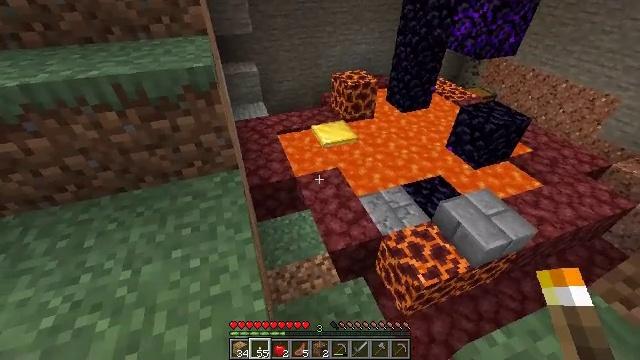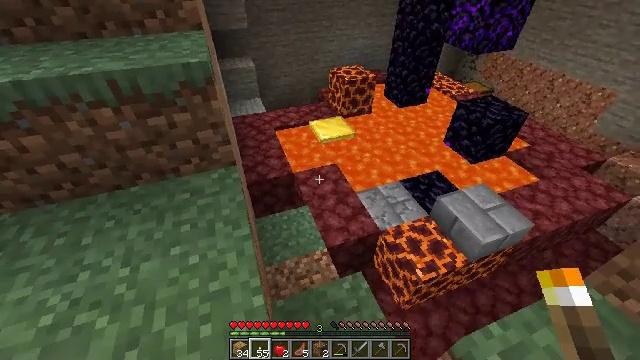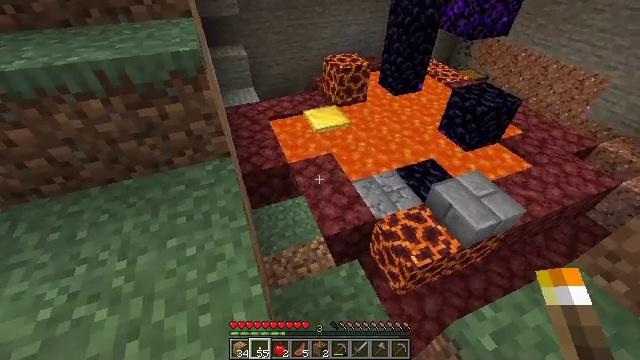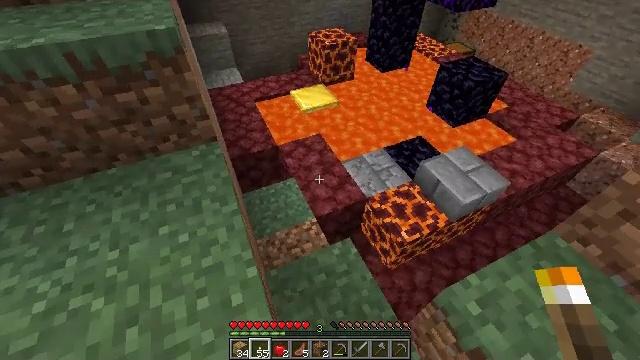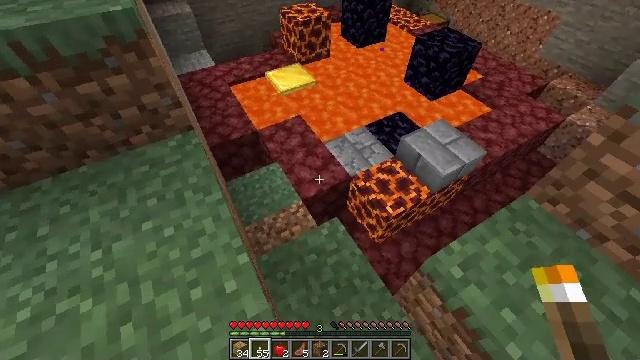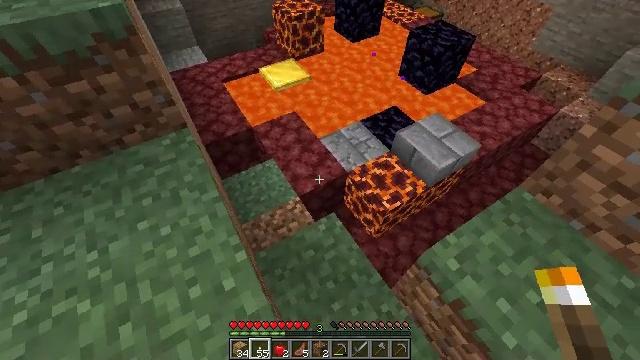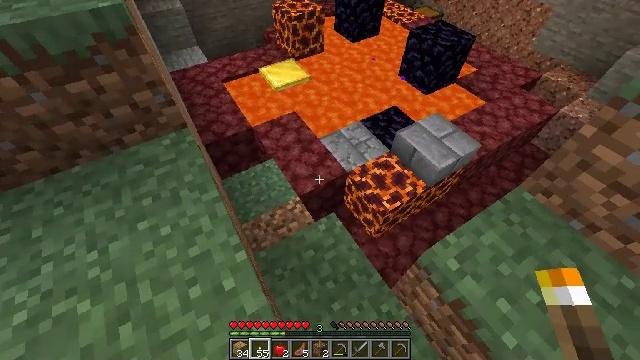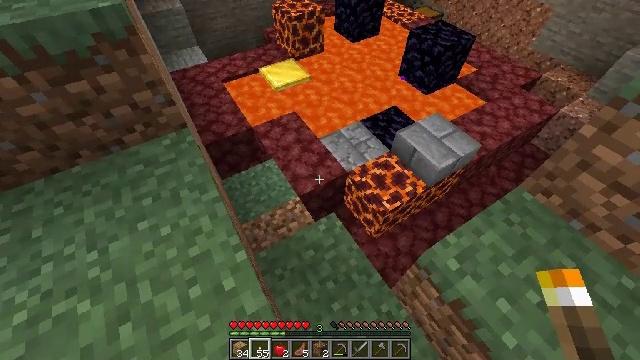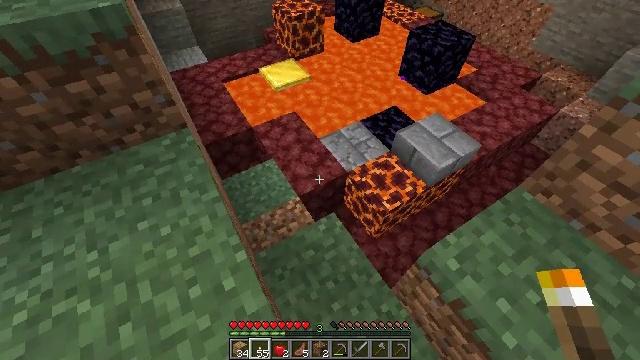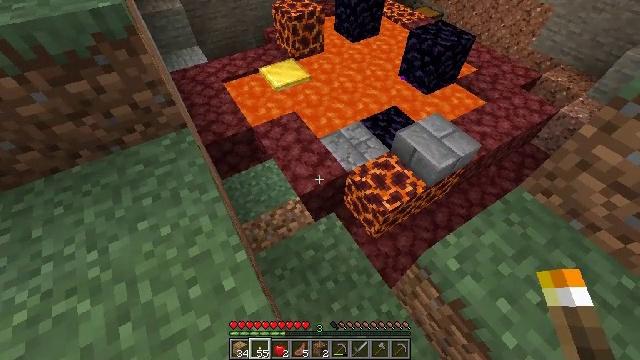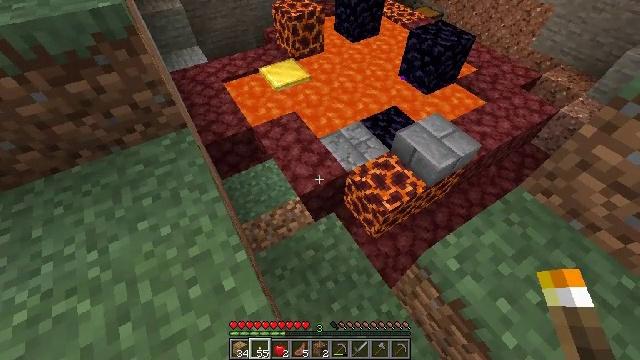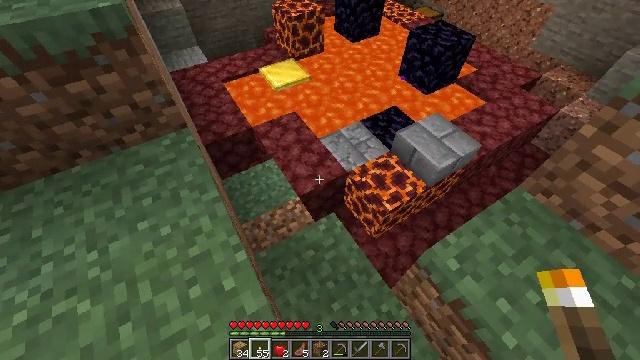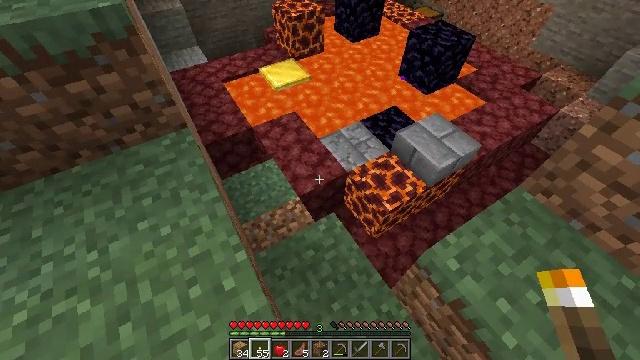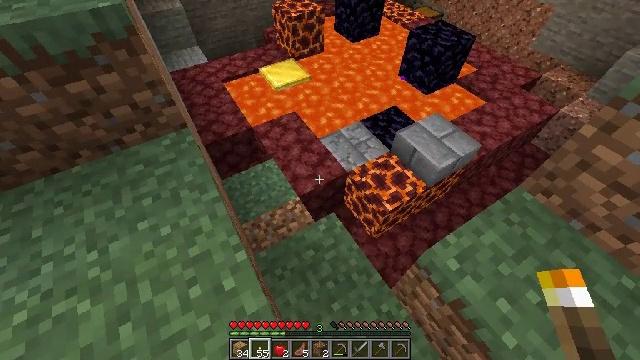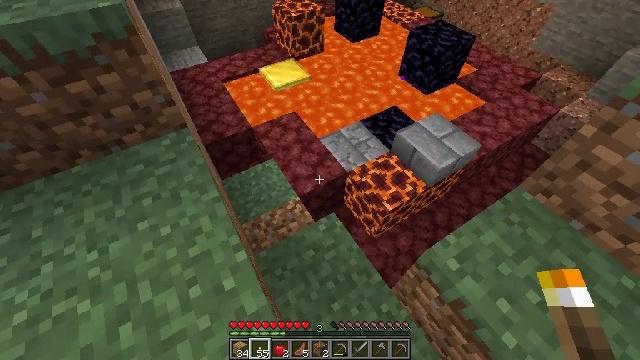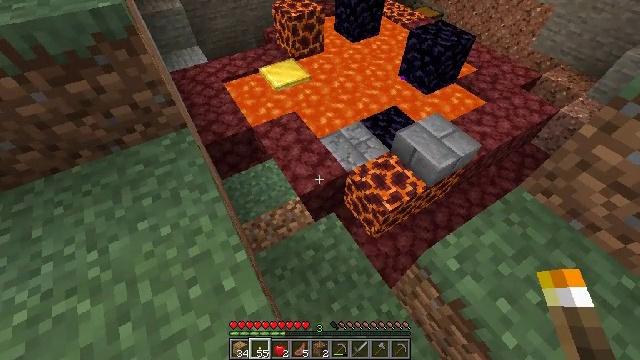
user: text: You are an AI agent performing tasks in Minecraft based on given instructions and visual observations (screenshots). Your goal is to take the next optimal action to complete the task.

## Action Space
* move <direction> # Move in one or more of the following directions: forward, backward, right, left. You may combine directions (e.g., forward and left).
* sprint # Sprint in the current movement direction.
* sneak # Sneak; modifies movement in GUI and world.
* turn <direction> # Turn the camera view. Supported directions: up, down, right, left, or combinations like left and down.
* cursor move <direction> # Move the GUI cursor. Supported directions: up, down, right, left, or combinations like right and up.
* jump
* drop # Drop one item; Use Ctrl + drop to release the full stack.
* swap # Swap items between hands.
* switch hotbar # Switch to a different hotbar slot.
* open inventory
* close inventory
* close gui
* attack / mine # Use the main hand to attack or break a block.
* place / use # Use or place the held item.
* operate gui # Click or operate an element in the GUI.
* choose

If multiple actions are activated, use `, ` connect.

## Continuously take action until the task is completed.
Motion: motion action
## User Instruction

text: Attack the netherrack to gather it.
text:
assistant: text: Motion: no_op
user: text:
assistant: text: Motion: turn right and down
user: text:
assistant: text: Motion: turn right and down
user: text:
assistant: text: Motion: turn right and down
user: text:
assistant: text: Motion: turn right
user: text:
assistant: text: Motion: no_op
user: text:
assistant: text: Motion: no_op
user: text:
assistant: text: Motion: no_op
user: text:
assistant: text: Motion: no_op
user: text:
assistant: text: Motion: no_op
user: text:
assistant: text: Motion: no_op
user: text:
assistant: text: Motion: no_op
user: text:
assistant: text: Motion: no_op
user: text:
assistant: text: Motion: no_op
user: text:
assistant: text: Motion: no_op
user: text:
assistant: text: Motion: no_op
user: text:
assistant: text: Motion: no_op
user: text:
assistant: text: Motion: move forward
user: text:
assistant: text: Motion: move forward
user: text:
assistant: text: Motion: no_op
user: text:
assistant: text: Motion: no_op
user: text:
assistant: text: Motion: no_op
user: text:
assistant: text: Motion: no_op
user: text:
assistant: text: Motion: no_op
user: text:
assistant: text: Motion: no_op
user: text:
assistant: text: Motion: no_op
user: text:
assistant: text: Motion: move forward
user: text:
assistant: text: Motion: move forward
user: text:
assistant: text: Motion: move forward
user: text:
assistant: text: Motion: move forward